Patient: sex M, age 71
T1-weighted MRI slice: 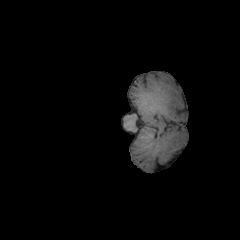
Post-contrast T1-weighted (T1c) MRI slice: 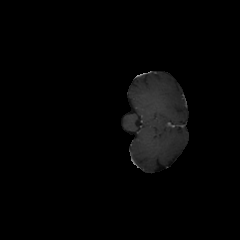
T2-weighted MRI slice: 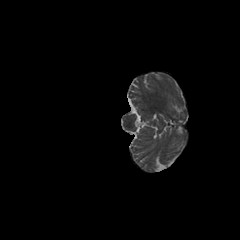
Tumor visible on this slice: no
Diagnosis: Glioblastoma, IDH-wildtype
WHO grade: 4